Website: bh-photo
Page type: address-validator
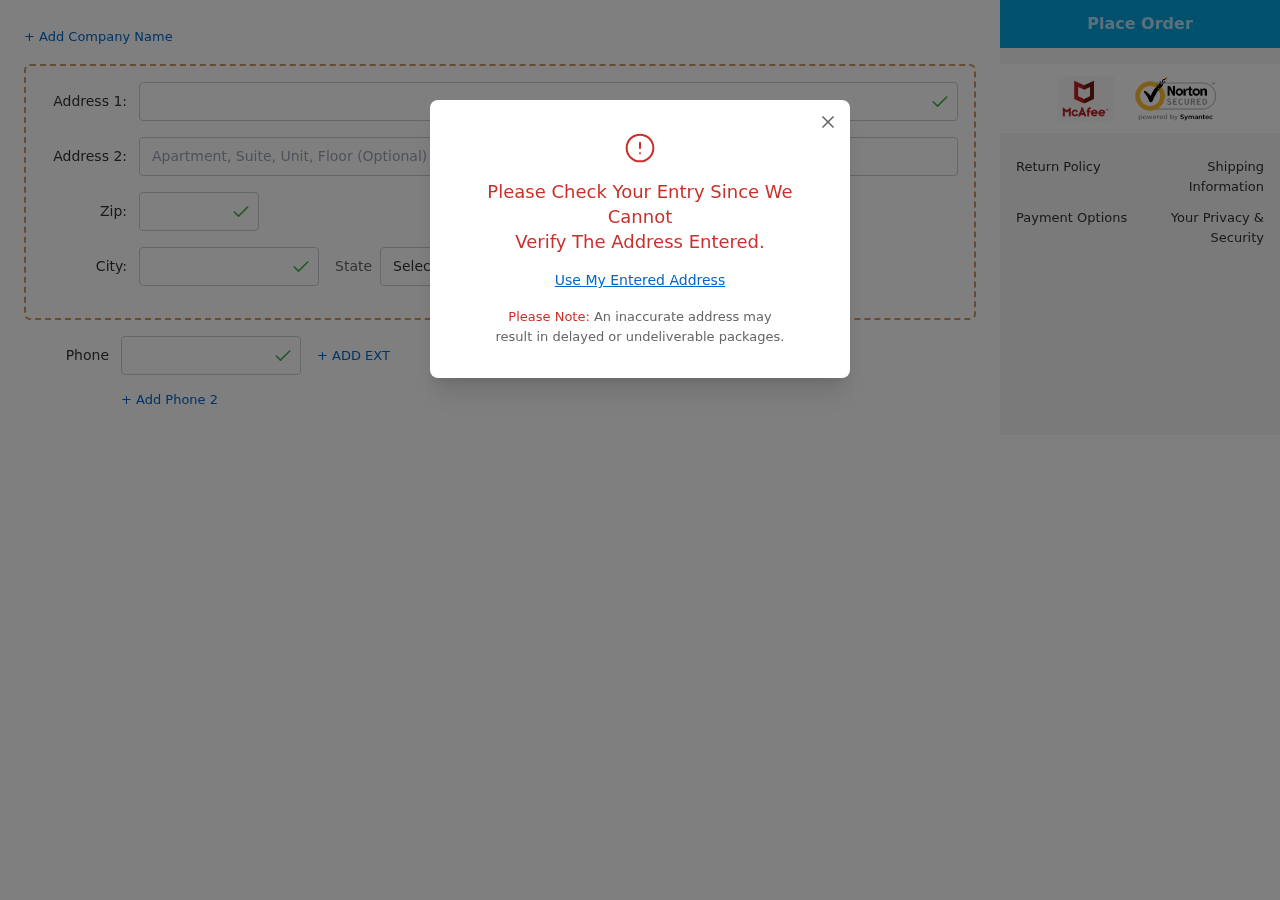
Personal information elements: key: PII_CITY
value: West Georgemouth
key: PII_PHONE
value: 2509486391
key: PII_POSTCODE
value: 95428
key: PII_STATE_ABBR
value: DE
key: PII_STREET
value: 4396 Matthew Causeway
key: PII_STREET2
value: Suite 894